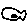
Label: fish